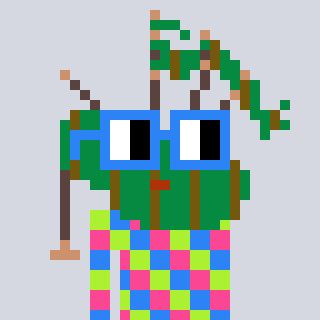
a pixel art character with square blue glasses, a bagpipe-shaped head and a grayscale-colored body on a cool background